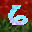
Label: 6